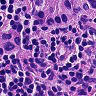
Metastatic tissue present: yes